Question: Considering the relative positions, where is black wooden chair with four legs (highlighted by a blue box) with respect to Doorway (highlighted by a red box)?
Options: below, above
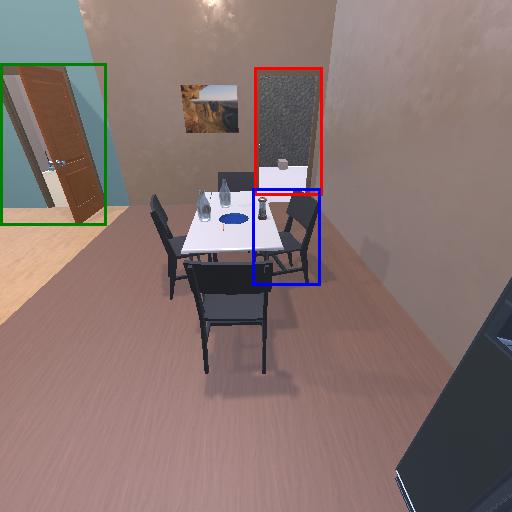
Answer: below